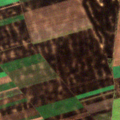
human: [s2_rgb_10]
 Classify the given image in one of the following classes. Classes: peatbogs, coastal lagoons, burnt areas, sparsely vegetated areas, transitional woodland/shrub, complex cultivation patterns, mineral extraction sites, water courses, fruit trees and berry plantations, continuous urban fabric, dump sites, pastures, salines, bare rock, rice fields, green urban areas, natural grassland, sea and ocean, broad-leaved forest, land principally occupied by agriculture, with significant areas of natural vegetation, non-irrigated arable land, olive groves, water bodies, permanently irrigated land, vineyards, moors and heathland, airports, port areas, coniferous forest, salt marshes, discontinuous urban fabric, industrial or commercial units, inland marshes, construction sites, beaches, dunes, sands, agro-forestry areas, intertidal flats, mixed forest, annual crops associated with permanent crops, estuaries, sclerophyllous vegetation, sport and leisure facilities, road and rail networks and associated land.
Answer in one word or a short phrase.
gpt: non-irrigated arable land